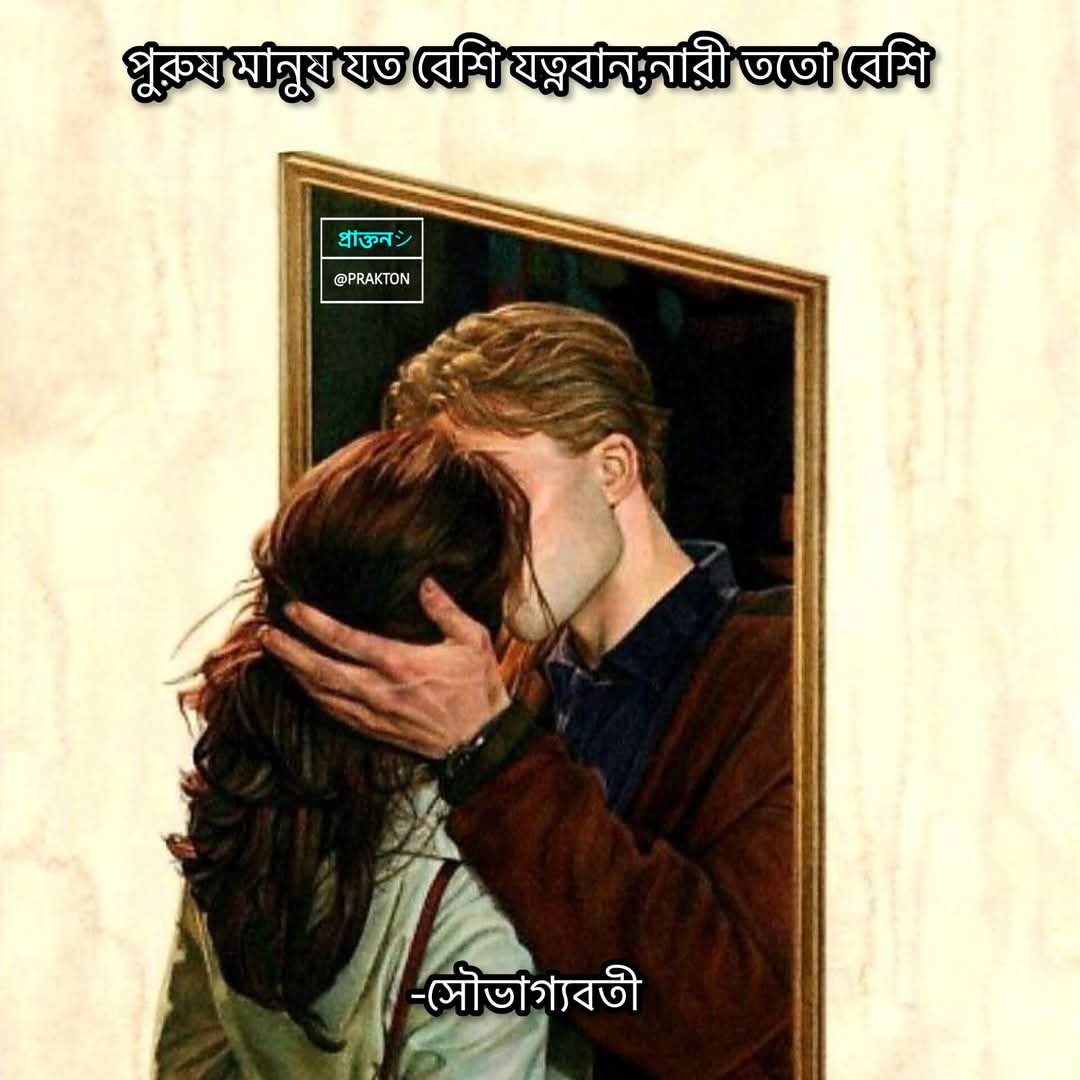
Text: পুরুষ মানুষ যত বেশি যত্নবান নারী ততো বেশি
-সৌভাগ্যবতী
Label: Non Hate